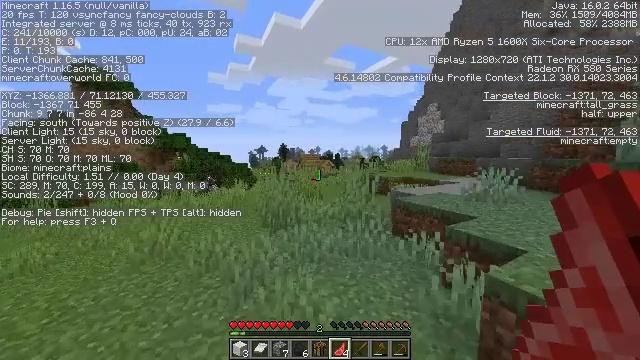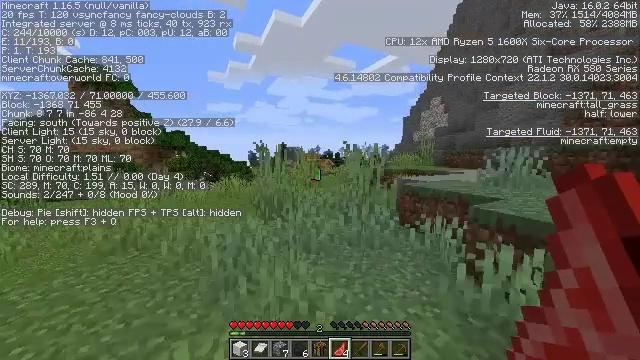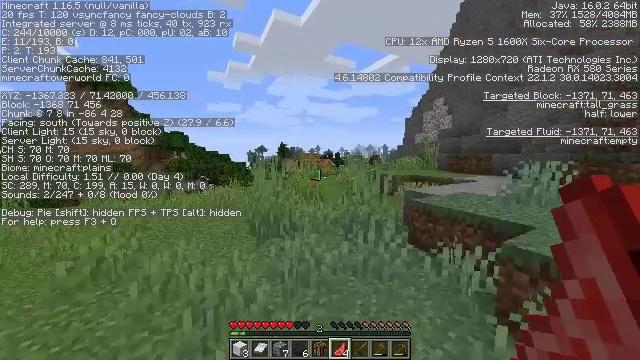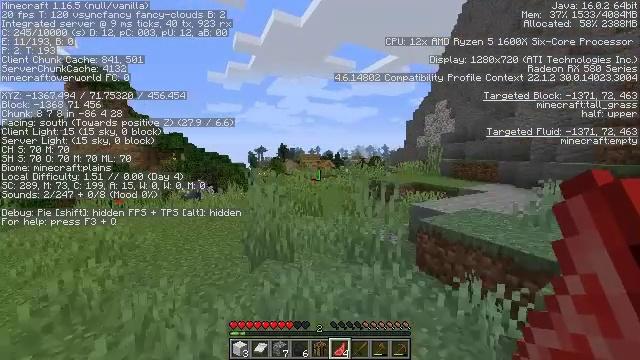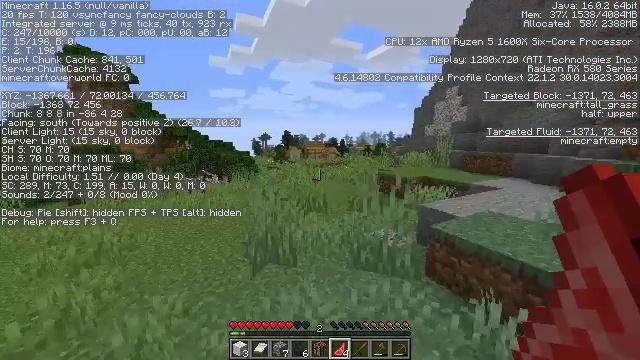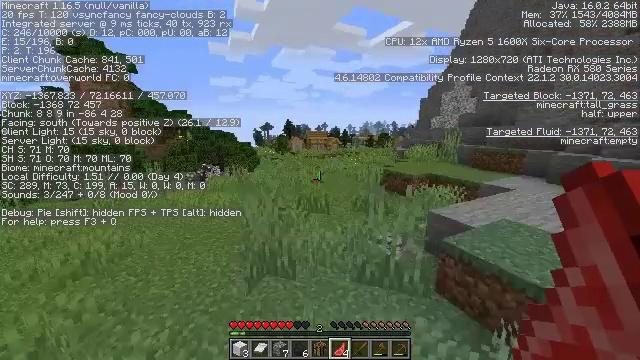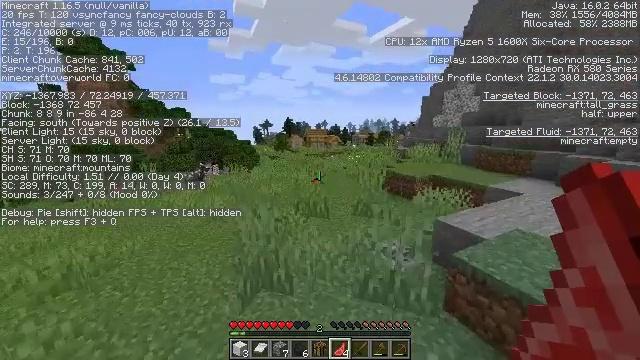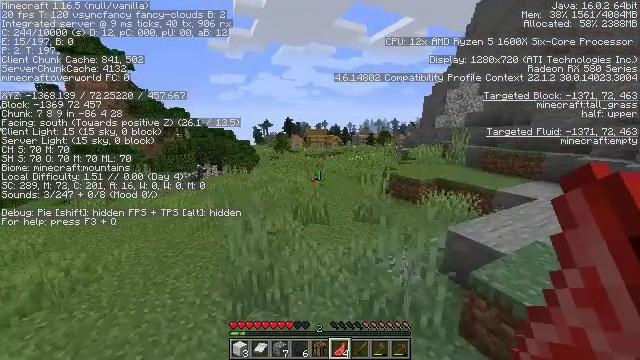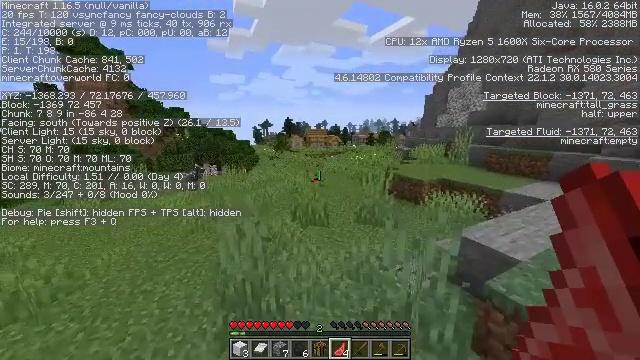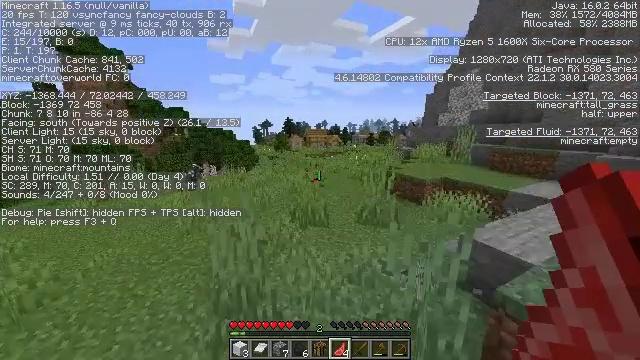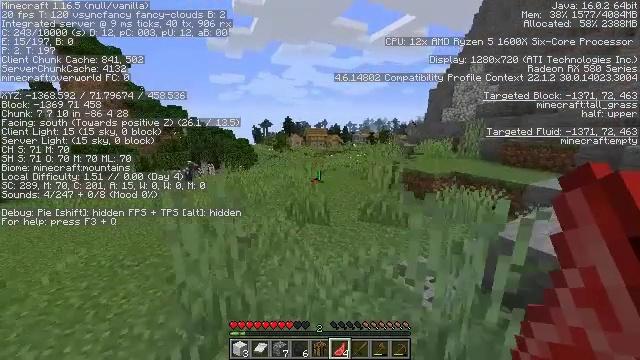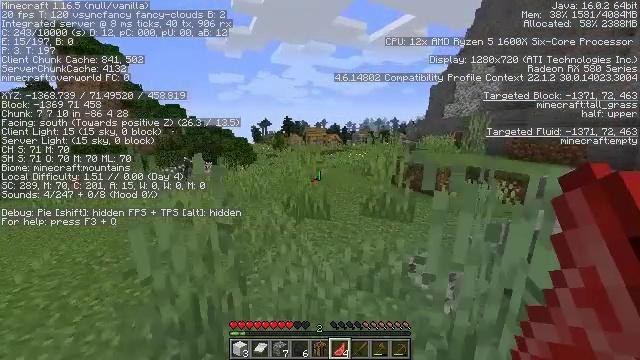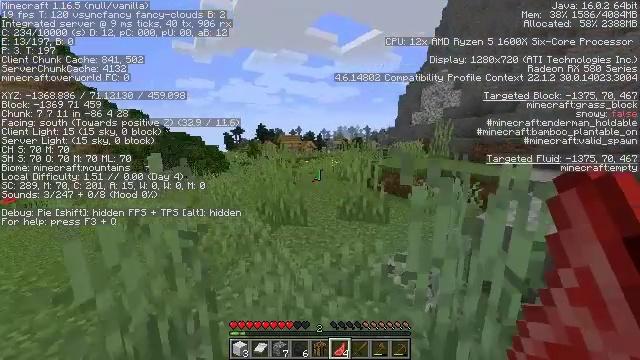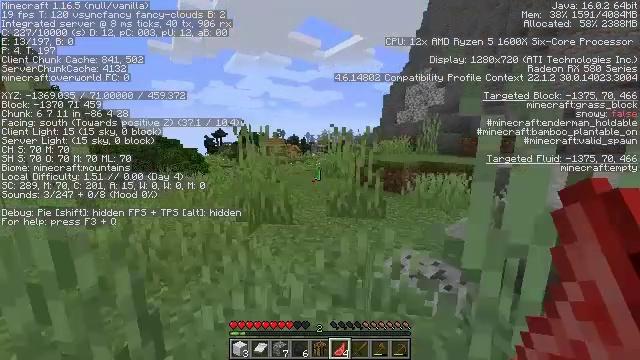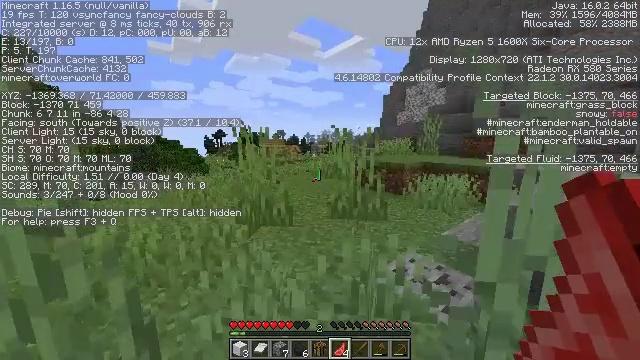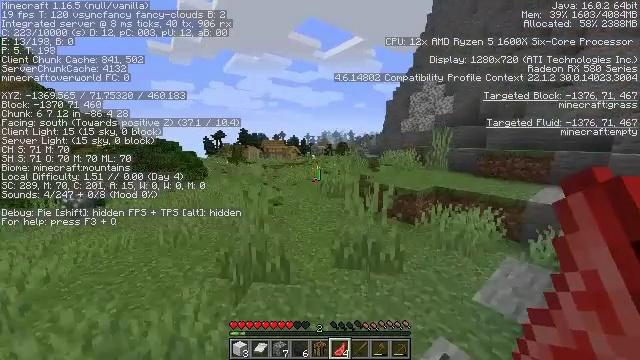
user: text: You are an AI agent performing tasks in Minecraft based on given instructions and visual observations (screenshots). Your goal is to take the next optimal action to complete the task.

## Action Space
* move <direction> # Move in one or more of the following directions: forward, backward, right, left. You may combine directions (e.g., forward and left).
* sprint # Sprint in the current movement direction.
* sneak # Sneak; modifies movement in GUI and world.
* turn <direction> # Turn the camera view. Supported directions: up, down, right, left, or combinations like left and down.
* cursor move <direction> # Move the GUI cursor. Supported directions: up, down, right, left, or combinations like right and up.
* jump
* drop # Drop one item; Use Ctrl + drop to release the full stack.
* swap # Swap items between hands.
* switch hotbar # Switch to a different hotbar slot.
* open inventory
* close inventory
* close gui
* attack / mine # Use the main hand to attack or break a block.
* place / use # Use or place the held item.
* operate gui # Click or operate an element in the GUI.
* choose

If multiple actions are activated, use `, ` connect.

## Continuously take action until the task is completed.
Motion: motion action
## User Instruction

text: Break the oak trapdoor to collect it.
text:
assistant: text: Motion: move forward, jump
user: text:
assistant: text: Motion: move forward, jump
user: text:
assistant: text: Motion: move forward, jump
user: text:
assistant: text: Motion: move forward, turn left and down, jump
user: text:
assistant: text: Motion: move forward, turn down, jump
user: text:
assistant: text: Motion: move forward, jump
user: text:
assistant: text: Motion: move forward, jump
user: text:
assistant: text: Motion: move forward, jump
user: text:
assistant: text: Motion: move forward, jump
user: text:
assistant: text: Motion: move forward, jump
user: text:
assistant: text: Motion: move forward, jump
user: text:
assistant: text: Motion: move forward, turn right and up, jump
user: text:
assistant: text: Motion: move forward, turn right and up, jump
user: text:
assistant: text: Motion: move forward, jump
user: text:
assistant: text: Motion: move forward, jump
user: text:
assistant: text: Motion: move forward, jump
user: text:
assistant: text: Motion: move forward, jump
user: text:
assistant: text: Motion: move forward, jump
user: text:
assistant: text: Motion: move forward, jump
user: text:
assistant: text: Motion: move forward, jump
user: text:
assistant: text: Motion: move forward, jump
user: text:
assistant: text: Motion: move forward, jump
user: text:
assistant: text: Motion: move forward, jump
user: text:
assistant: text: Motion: move forward, jump
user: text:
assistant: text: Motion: move forward, jump
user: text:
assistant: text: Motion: move forward, jump
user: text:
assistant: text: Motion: move forward, jump
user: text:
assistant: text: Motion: move forward, jump
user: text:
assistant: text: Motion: move forward, jump
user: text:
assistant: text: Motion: move forward, jump